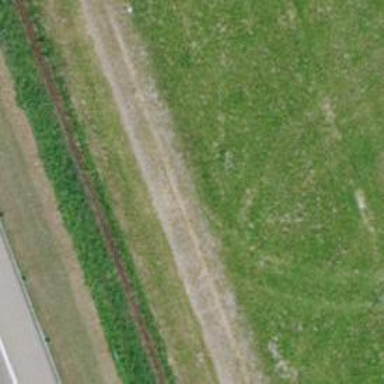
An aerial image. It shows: Track road with grade4 tracktype.